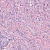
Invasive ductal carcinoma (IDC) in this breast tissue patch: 1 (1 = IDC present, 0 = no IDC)